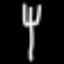
Label: fork